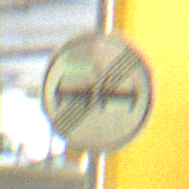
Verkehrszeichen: EndeUeberholverbot
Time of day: NotSpecified
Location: Indoor (Special)
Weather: NotSpecified
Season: NotSpecified
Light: Artificial